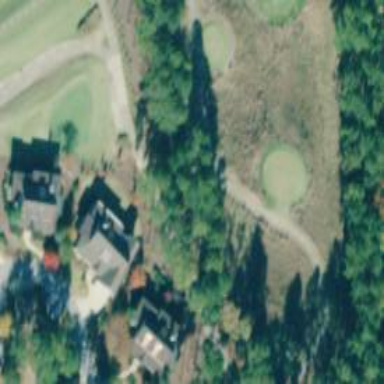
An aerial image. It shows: Path for both road and golf.